Question: '''
import { useState , useEffect} from "react";
import 'semantic-ui-css/semantic.min.css'
import { Header, Button , Container, Image} from 'semantic-ui-react'
import dotalLogo from './dota2.png'
import React from "react";
import Loading from './loading'
const dataUrl = 'https://api.opendota.com/api/heroStats'
function App() {
const [loading, setLoading] = useState(false)
const [data, setData] = useState([])
const [index, setIndex] = useState(0)
const fecthApi = async () => {
setLoading(true)
try {
const fetched = await fetch(dataUrl)
const parsed = await fetched.json()
setData(parsed)
setLoading(false)
} catch (error) {
console.log('error')
setLoading(false)
}
}
useEffect(()=>fecthApi(),[])
if (loading){
return <Loading />
}
function nextBtn(e) {
e.preventDefault()
setIndex((prev)=>prev+1)
}
function backBtn(e) {
e.preventDefault()
setIndex((prev)=>prev-1)
}
return (
<>
<main id="main-content">
<Container>
<Header className='headings' as='h1' size='medium' style={{fontSize: 40}}>
<img className="dota-logo" src={dotalLogo} alt="" />
<Header.Content className="dota-header">Dota 2</Header.Content>
</Header>
<br />
<Container className='middle-layer'>
<Button
onClick={(e)=> nextBtn(e)}
className='change-btn-one'
content='Back'
icon='arrow left'
labelPosition='left' />
<Image
className='dota-img'
src={"https://api.opendota.com" + data[index].img}
rounded
alt='err'
bordered
centered/>
<Button
onClick={(e)=> backBtn(e)}
className='change-btn-two'
content=' Next '
icon='arrow right'
labelPosition='right' />
</Container>
</Container>
<Container>
<p>{data[index].localized_name}</p>
</Container>
<div className="contain"></div>
</main>
</>
);
}
export default App;
'''
I get an error after compiling it  but I have defined it and fetch the data using async await but get a
> TypeError: data[index] is undefined
I have stuck for several hours and still come out with no solution. Furthermore, I have tried to destructed it but still get the same error. Using 'data.map()' works, but I only want to display one hero data at a time, and using map would load 120 hero data.
I understand this is kinda a dumb question, but I just can't figure it out :)
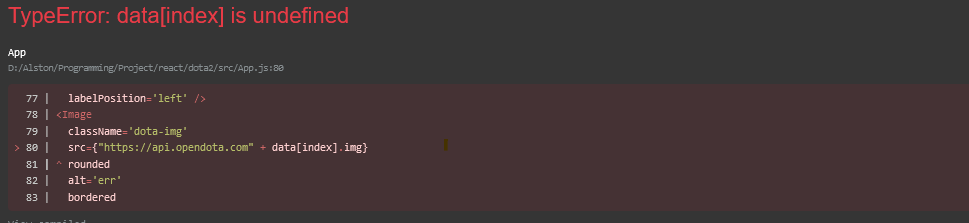
Answer: data[index] is undefined before fetching ended.
So, data[index].localized_name will gives you error.
you can write it like this.
'''
data[index] && data[index].localized_name
'''